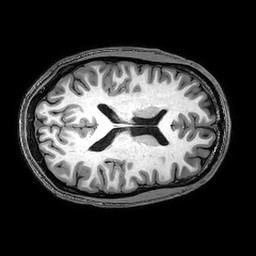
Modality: T1w
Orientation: axial
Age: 26
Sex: male
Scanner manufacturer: philips
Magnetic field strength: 3 T
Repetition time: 0.008408 s
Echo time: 0.00388 s